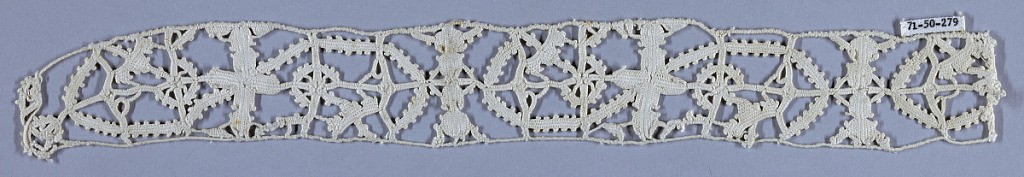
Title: Band
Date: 16th–17th century
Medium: linen Technique: grid of withdrawn element with needle lace, reticella style
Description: Panel with a repeating scroll pattern.